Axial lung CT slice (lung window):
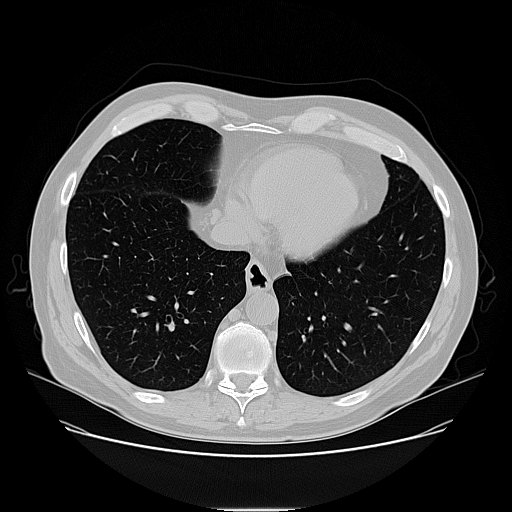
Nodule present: no